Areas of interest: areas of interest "Business Office Building"
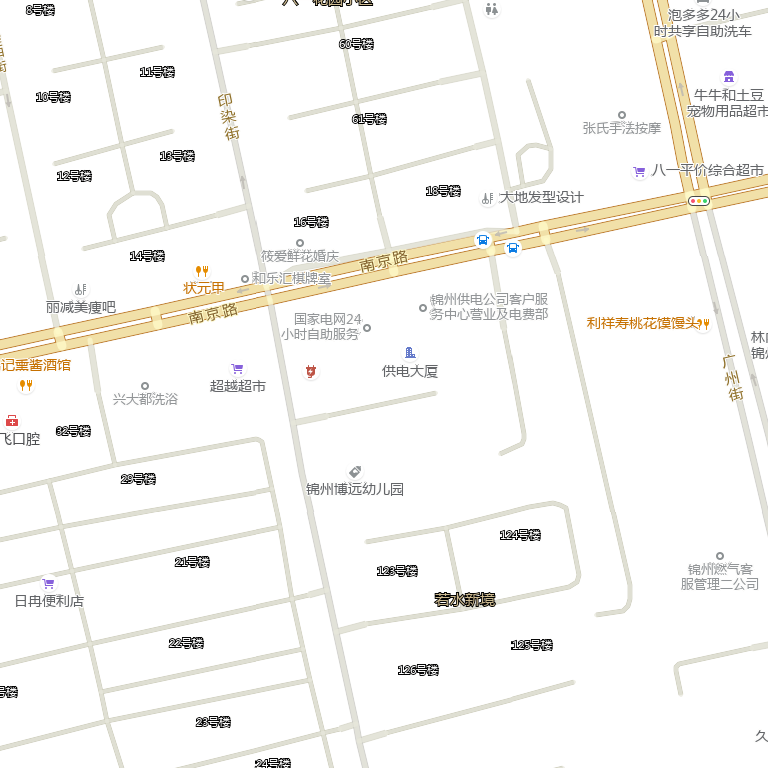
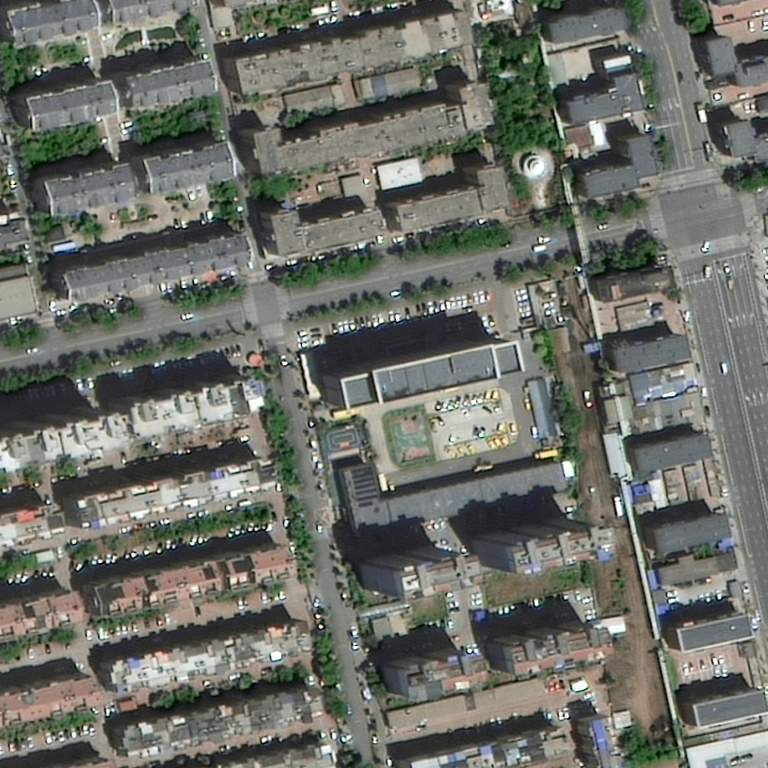